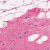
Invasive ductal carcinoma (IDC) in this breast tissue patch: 0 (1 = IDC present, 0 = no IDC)